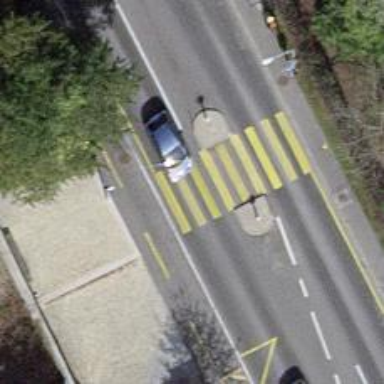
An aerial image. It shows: Uncontrolled zebra crossing on the road.